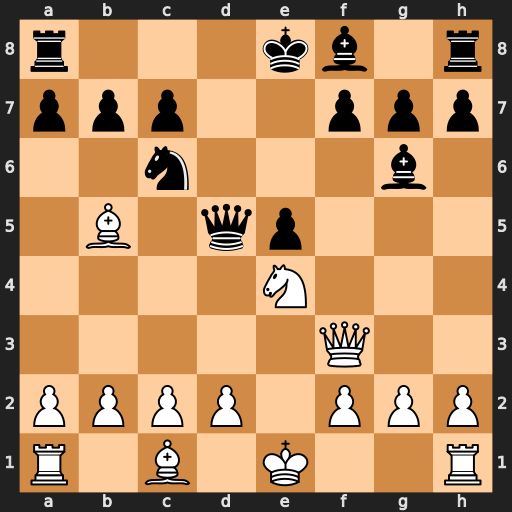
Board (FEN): r3kb1r/ppp2ppp/2n3b1/1B1qp3/4N3/5Q2/PPPP1PPP/R1B1K2R
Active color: w
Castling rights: KQkq
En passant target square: -
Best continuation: Nf6+ gxf6 Qxd5